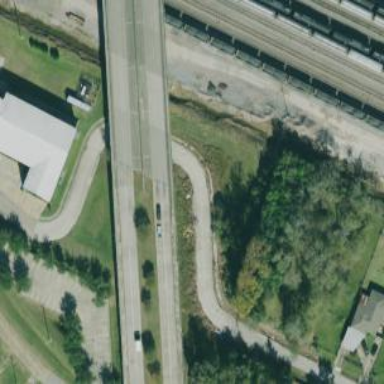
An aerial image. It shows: Secondary road with embankment.